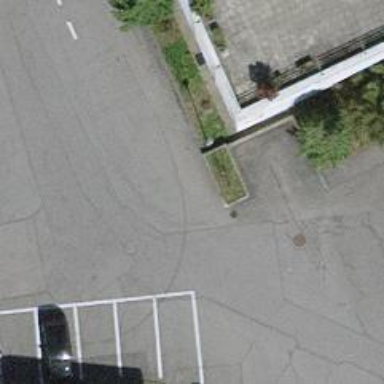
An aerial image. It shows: Parking aisle designated as service road.